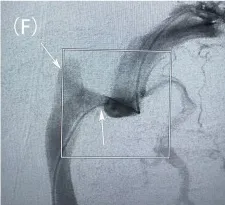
Preoperative evaluation and diagnostic imaging of the patient. (E, F) Pre-treatment DSAs showed that a narrowing of the sigmoid sinus at its junction with the internal jugular vein, and a high jugular bulb (white arrow).
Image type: radiology (x_ray)